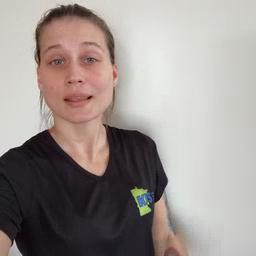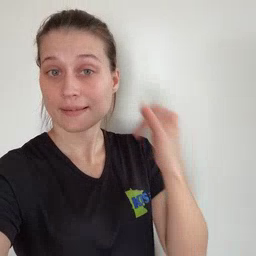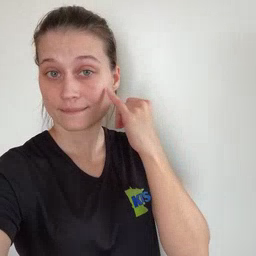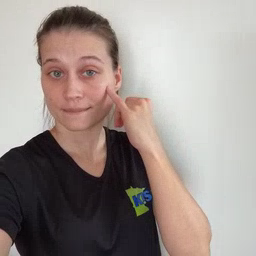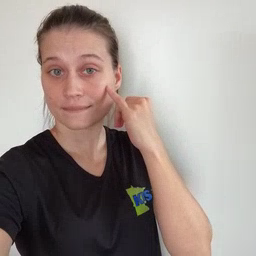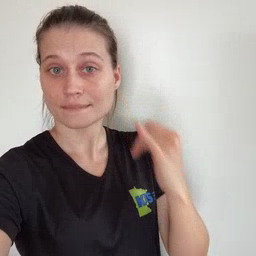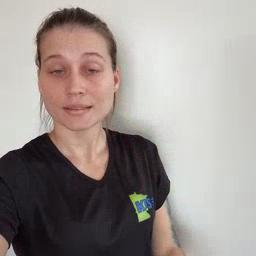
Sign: if